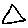
Label: triangle